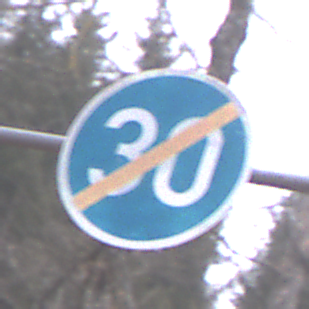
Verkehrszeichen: EndeMindestgeschwindigkeit
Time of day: Midday
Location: Outdoor (Nature)
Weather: Overcast
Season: Autumn
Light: Natural